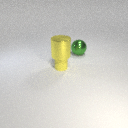
large yellow metal cylinder above small yellow rubber cylinder